Interaction volume radius: 5 \u00c5
Interaction volume height: 15 \u00c5
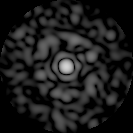
Disorder parameter: 0.856